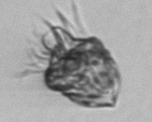
Label: Ciliophora